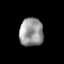
Tissue: prostate
Cell type: T cells
Senescence score: 0.3358
Nuclear area (px): 657
Mean DAPI intensity: 151.592